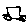
Label: car